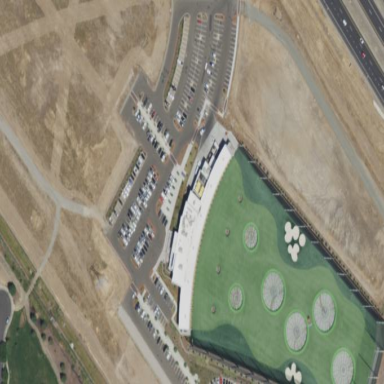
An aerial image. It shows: Sports centre dedicated to golf.